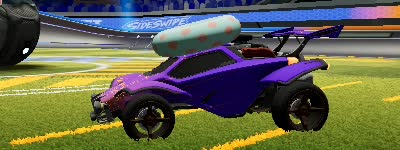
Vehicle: octane